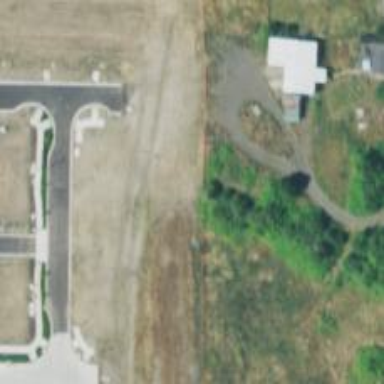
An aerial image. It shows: Driveway for service vehicles.